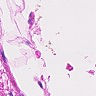
Metastatic tissue present: no